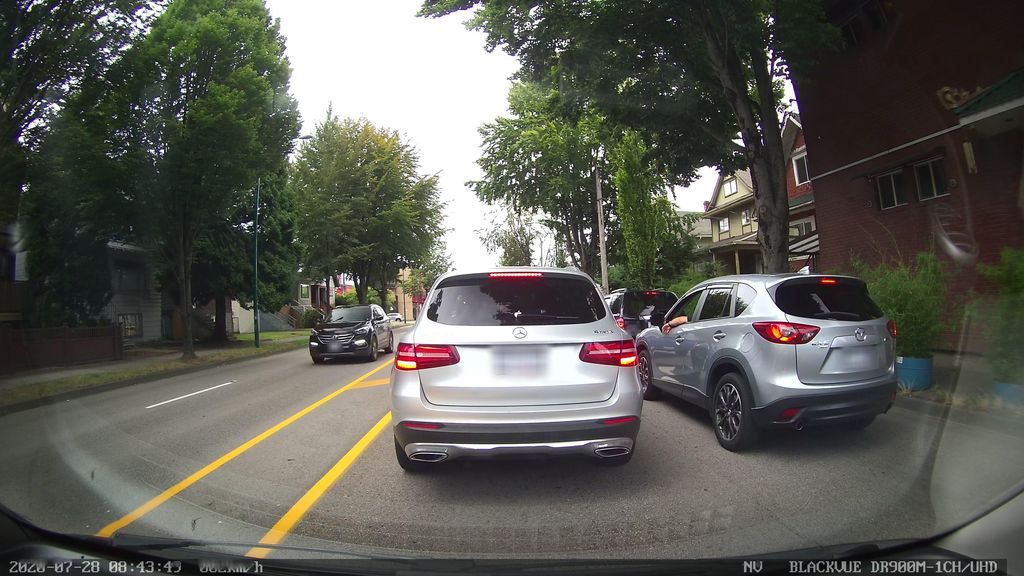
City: vancouver